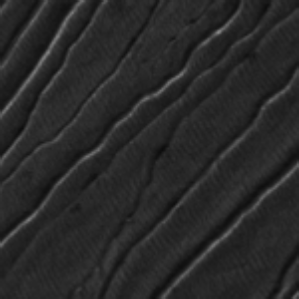
Label: frost